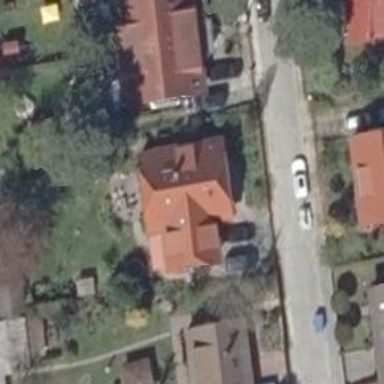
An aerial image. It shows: Simple and straightforward house.